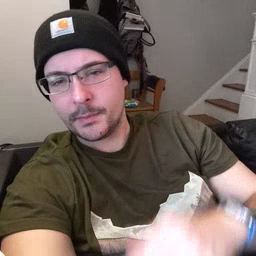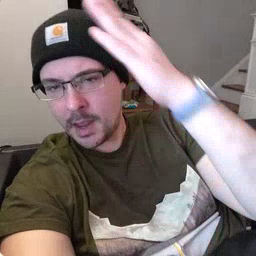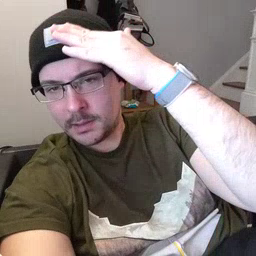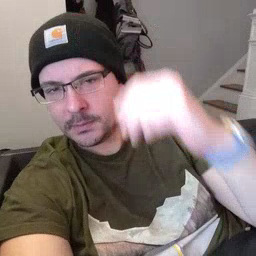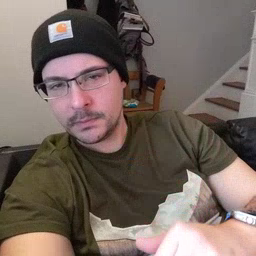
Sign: hat